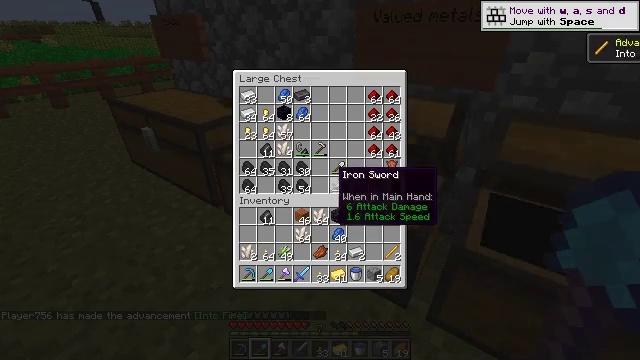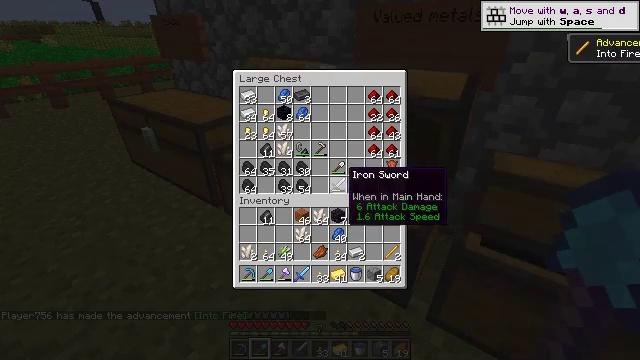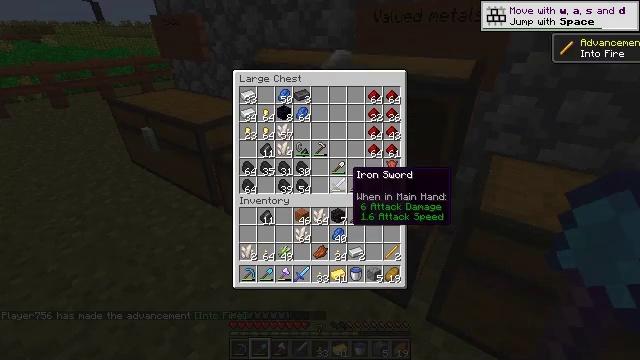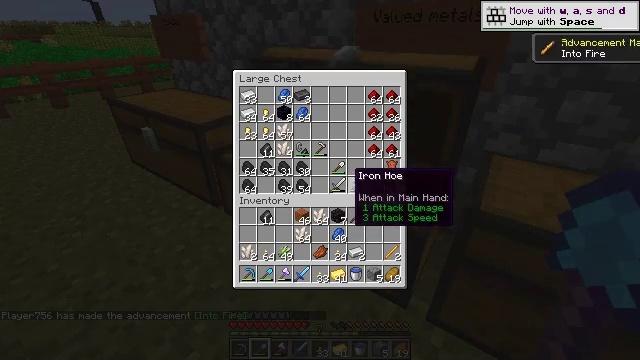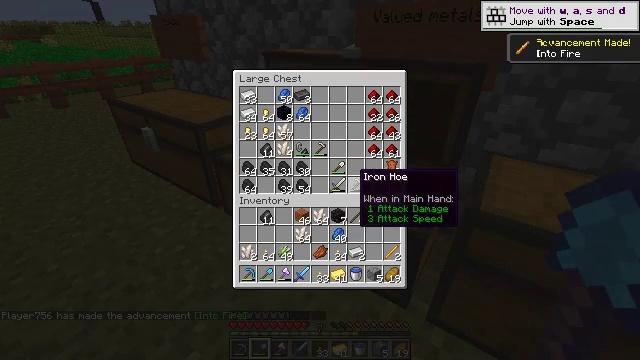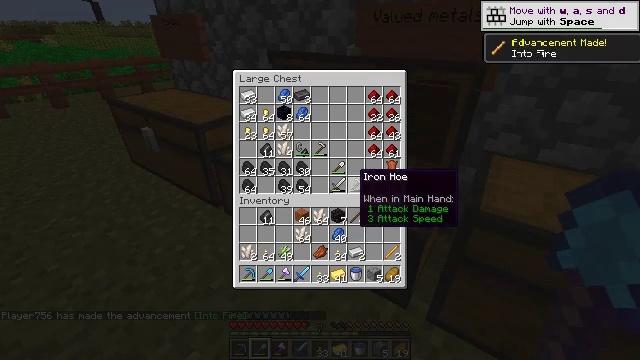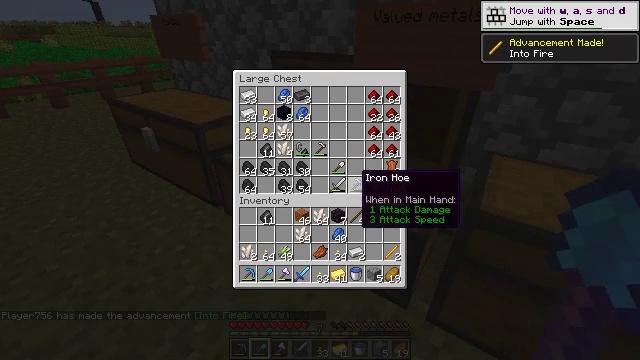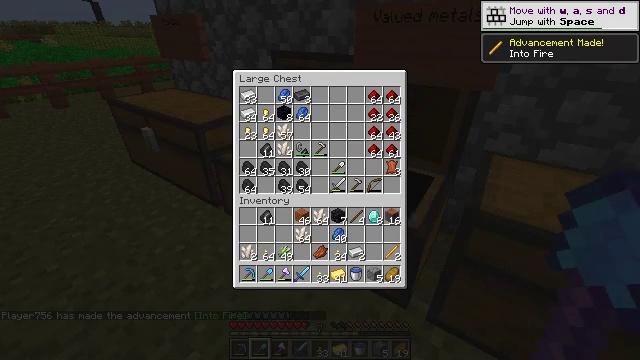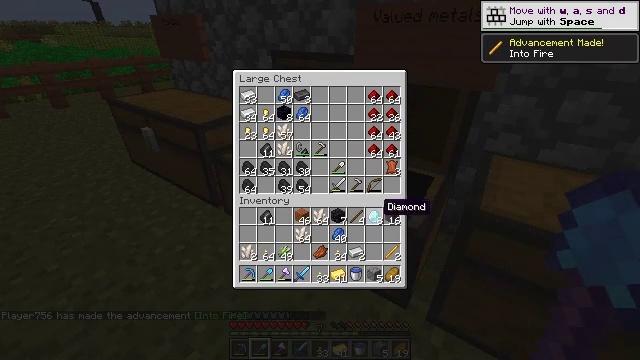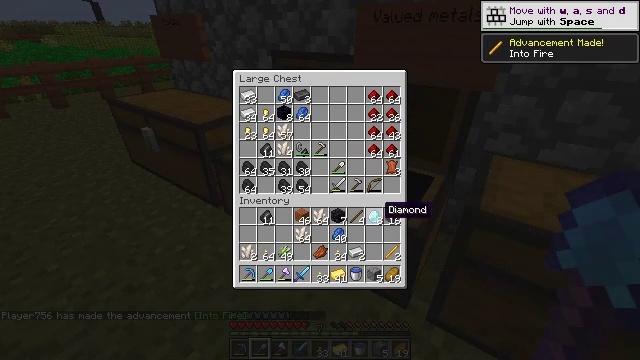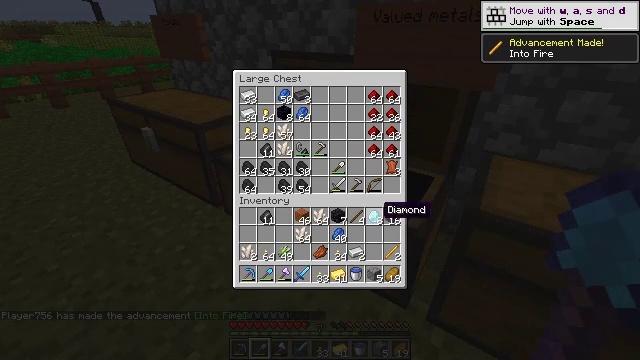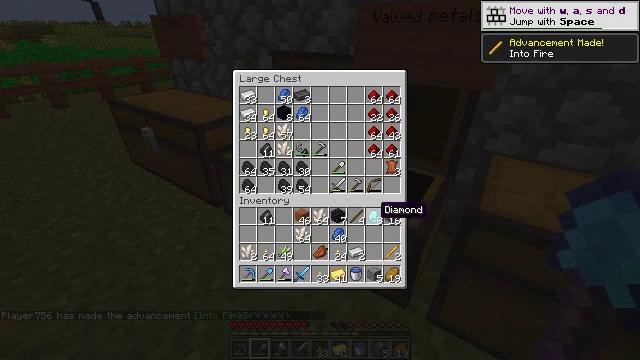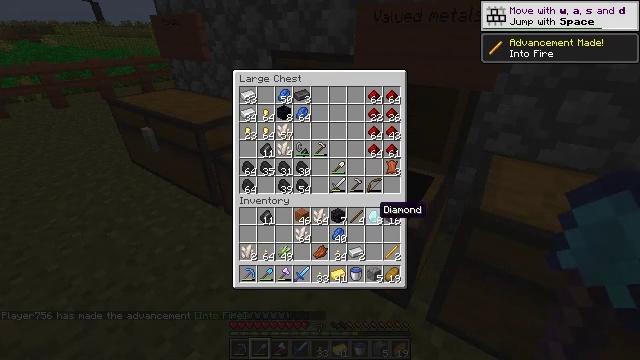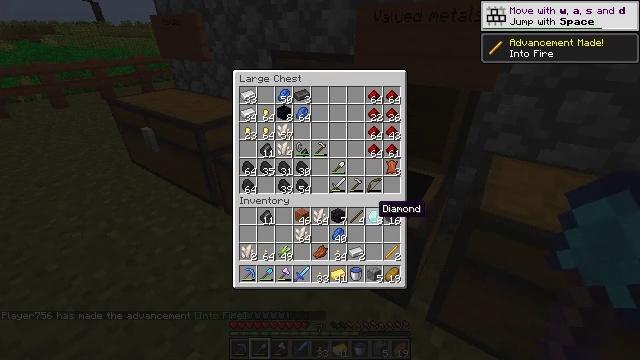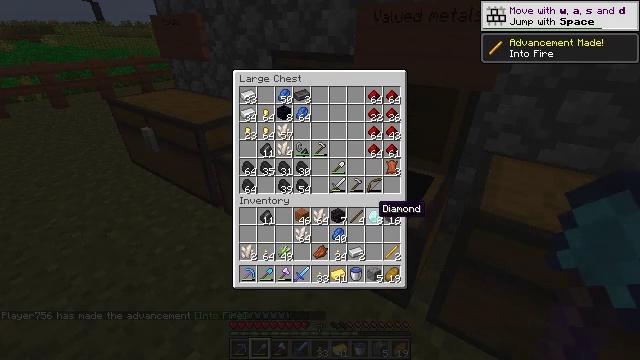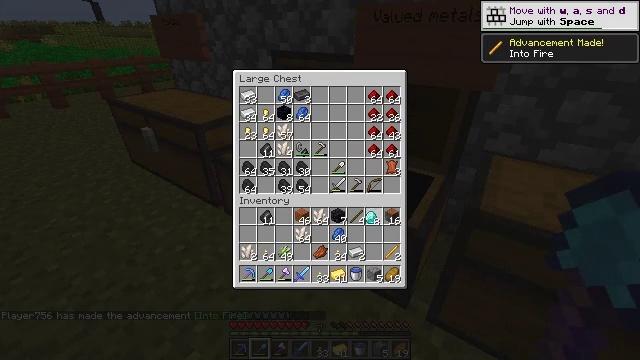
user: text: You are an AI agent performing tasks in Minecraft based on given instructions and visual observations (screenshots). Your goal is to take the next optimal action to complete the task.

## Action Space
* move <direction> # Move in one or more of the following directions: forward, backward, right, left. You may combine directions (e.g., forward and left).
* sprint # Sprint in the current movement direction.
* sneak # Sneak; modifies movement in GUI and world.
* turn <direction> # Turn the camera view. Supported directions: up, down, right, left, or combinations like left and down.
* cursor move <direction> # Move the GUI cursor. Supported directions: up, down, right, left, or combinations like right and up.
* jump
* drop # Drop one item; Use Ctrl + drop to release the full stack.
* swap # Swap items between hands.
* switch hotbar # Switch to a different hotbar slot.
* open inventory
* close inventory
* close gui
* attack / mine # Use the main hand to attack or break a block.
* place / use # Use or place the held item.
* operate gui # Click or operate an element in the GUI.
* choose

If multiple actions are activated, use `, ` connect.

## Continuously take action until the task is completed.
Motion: motion action
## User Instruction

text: Use the crafting interface to make blaze powder from blaze rods.
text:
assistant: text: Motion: cursor move right
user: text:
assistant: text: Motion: no_op
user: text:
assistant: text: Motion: no_op
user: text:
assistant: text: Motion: no_op
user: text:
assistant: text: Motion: no_op
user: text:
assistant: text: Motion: no_op
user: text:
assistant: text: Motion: cursor move right and down
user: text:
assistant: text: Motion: cursor move right and down
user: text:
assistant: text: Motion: no_op
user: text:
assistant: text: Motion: no_op
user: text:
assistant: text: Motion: no_op
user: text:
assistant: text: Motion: no_op
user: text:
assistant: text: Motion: no_op
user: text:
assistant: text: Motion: no_op
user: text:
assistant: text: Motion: operate gui
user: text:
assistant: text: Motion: operate gui
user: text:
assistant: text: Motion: cursor move left and up
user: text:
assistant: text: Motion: cursor move left and up
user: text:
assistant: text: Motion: cursor move left and up
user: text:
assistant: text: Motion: cursor move left and up
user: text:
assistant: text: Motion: cursor move up
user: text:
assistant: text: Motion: no_op
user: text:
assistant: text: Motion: no_op
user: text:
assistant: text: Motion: no_op
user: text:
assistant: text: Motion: no_op
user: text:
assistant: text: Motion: no_op
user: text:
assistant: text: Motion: no_op
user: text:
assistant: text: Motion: no_op
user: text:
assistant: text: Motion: no_op
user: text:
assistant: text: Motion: operate gui